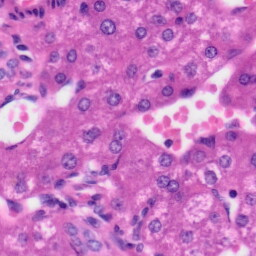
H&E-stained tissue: Liver